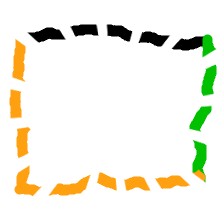
Shape: rectangle